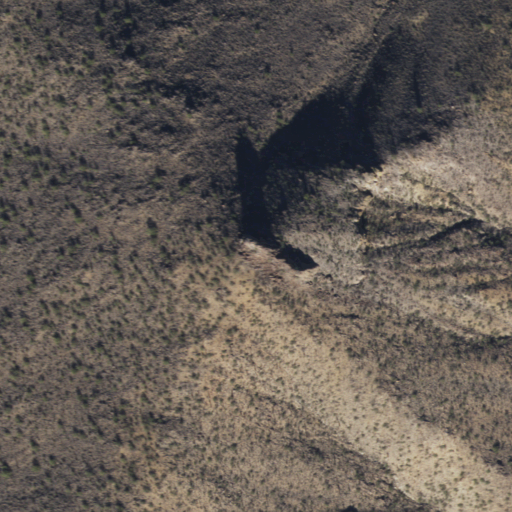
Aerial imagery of mountain in Arizona named Negro Ben Peak containing only shrub